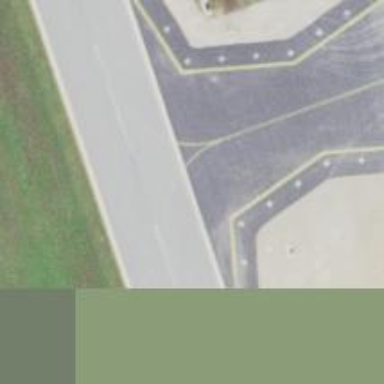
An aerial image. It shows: Taxiway at the airport with asphalt surface.